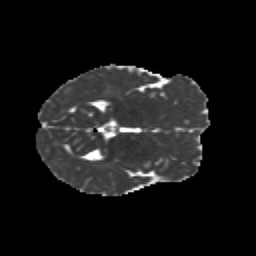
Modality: MD
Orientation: axial
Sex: male
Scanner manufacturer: siemens
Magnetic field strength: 3 T
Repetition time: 5 s
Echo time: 0.071 s